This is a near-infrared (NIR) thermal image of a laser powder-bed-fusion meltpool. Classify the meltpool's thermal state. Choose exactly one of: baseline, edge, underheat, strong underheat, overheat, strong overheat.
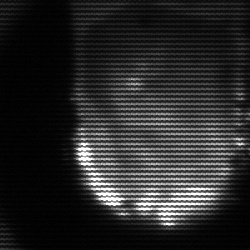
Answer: baseline